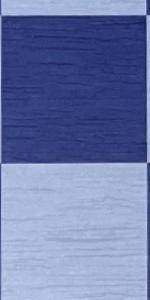
Label: Empty